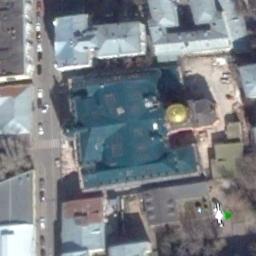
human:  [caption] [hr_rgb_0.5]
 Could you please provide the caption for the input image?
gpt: A cathedral with a dark green roof, The main house in the middle of the church has a golden round roof, There are many buildings around the church and there are many roads with cars .

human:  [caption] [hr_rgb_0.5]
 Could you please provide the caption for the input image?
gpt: The green church with a golden tower is surrounded by other buildings .

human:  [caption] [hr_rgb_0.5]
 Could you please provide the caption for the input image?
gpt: The church with a golden circular roof is surrounded by some buildings with a road passed by .

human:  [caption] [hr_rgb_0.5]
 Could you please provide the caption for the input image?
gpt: This is a church  It has a golden roof .

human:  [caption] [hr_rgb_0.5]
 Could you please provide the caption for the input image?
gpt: There are lots of cars on the road near the church .